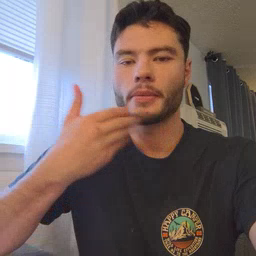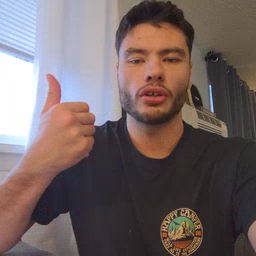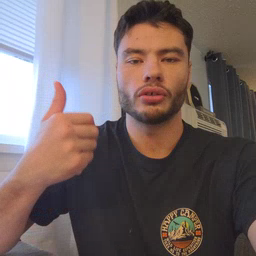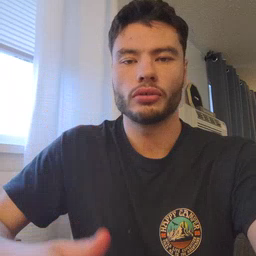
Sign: better